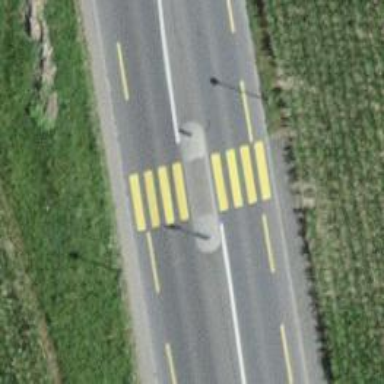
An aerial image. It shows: Marked crossing with pedestrian island.